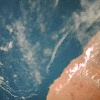
Label: water